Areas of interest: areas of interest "No. 11 Epidemic Prevention Road Compound"
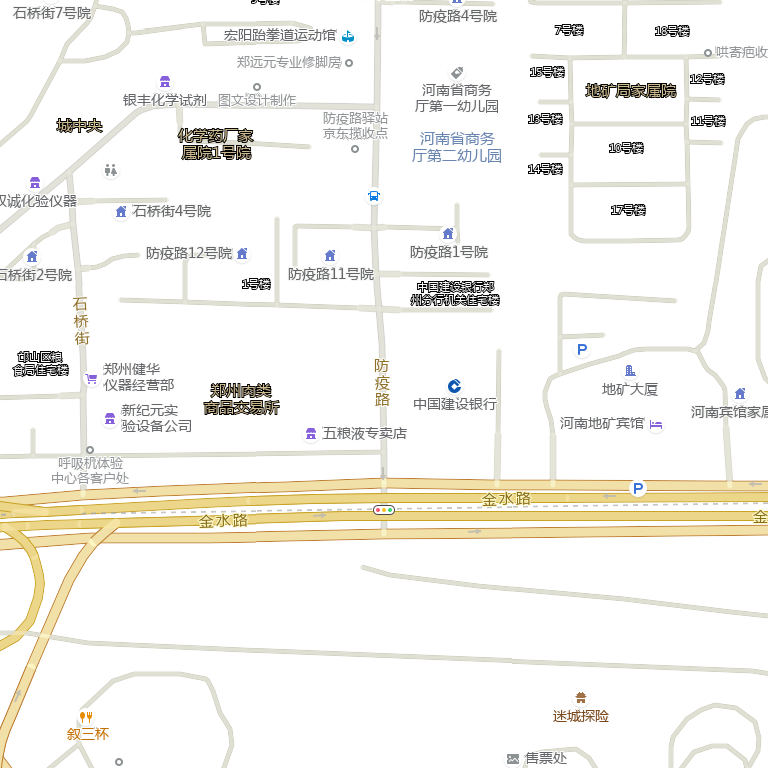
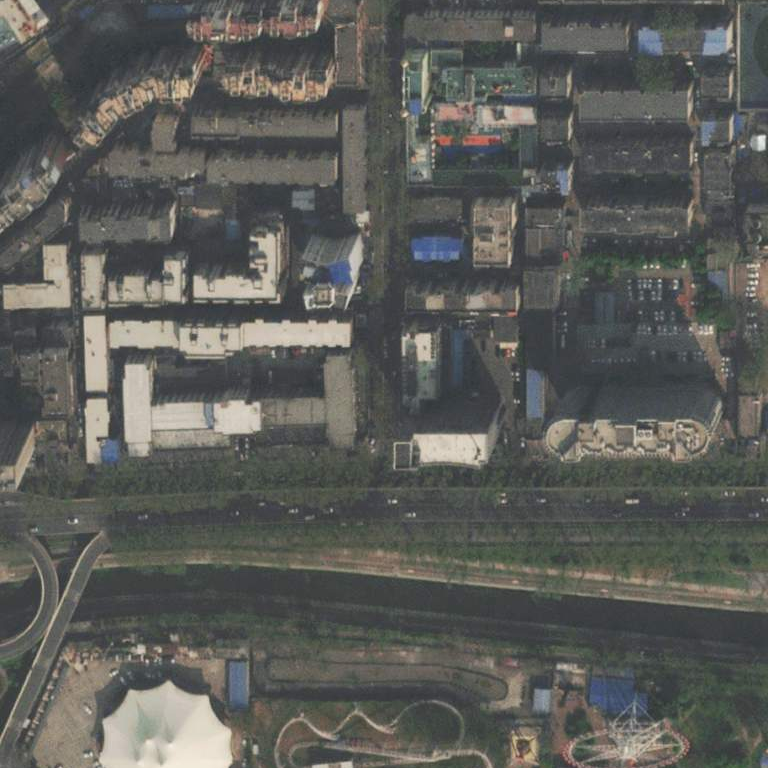